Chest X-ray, PA view. Patient: 11 years old, sex F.
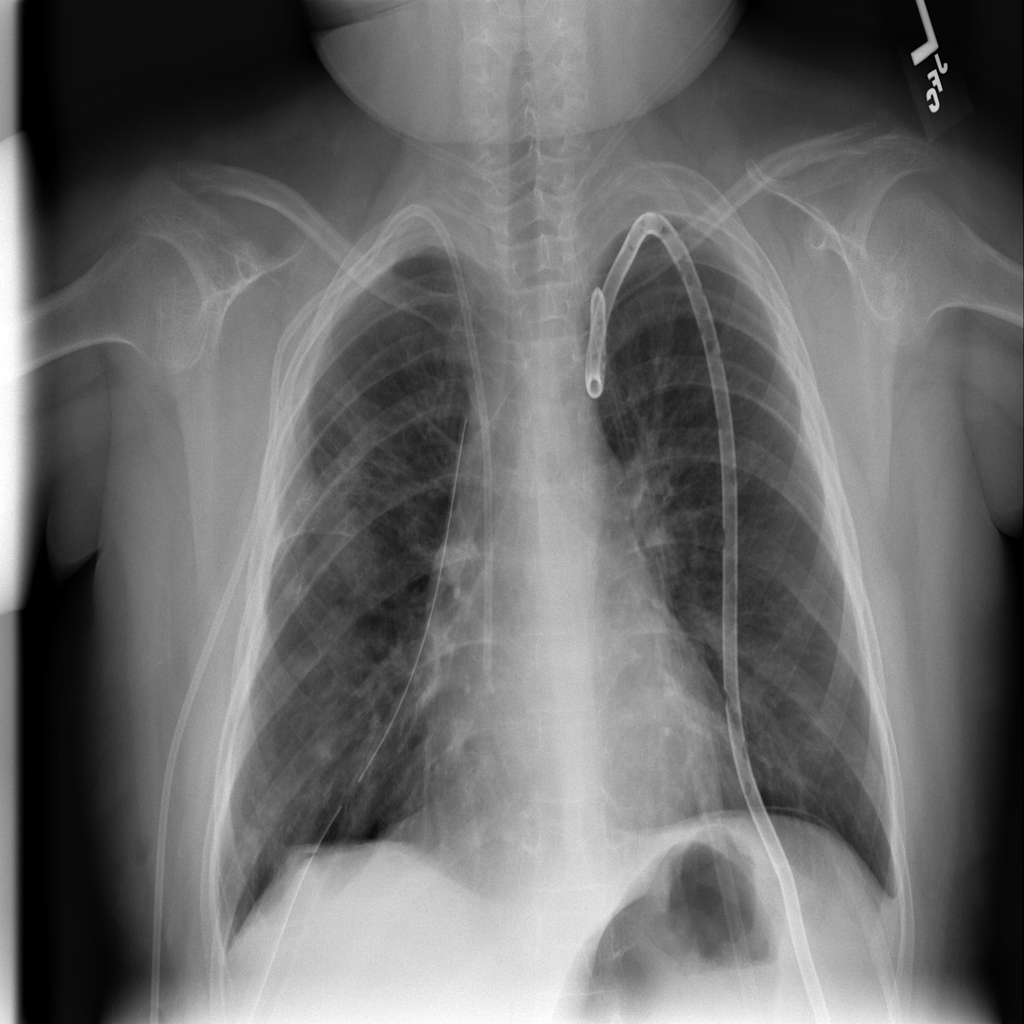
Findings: Emphysema, Pneumothorax